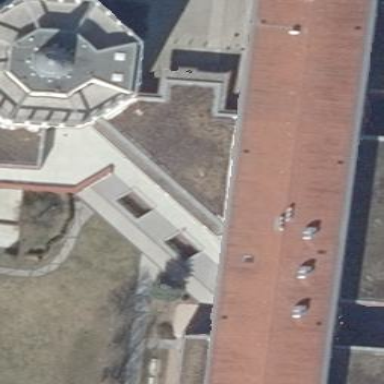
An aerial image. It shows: Hotel building with flat grass roof.